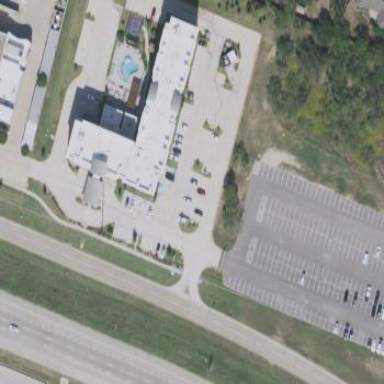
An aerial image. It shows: Hotel building.